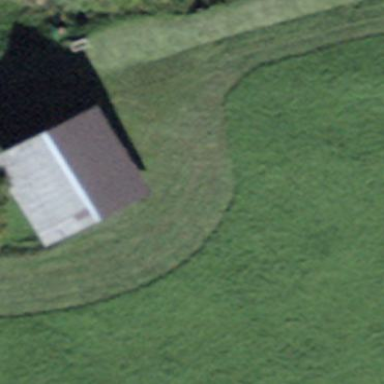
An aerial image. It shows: Cabin is depicted in the image.